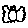
Label: bird